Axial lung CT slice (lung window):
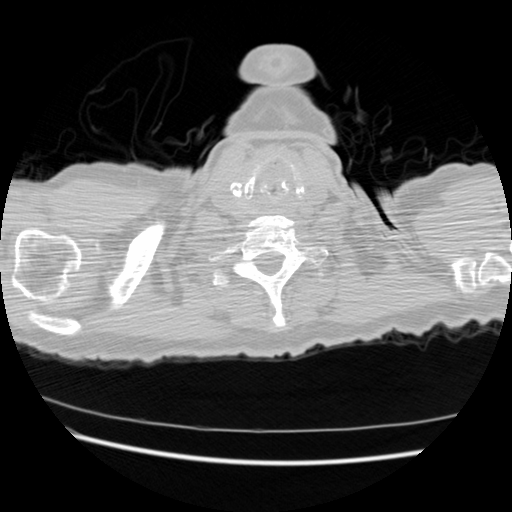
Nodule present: no